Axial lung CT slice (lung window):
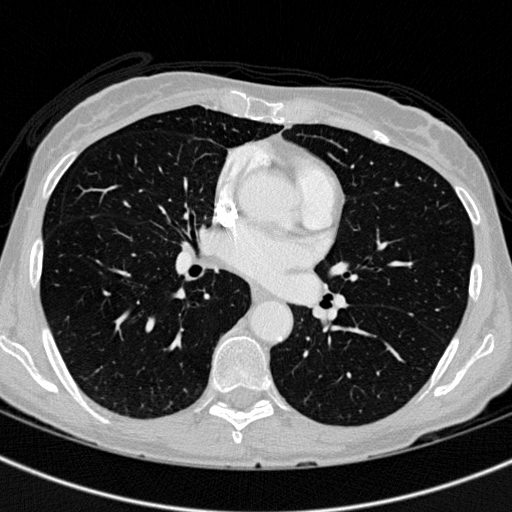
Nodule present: no